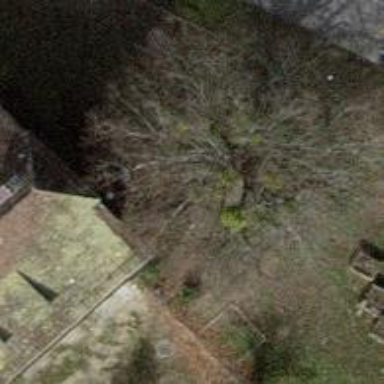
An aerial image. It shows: Evergreen tree with needle-leaved leaves.